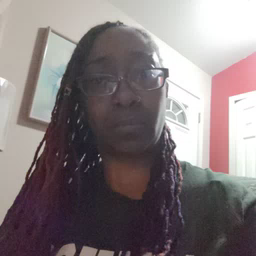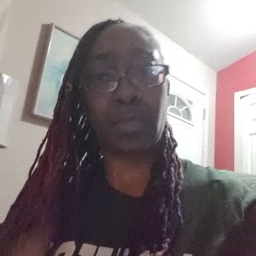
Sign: mad